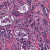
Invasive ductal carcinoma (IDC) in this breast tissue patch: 1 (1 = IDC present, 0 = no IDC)